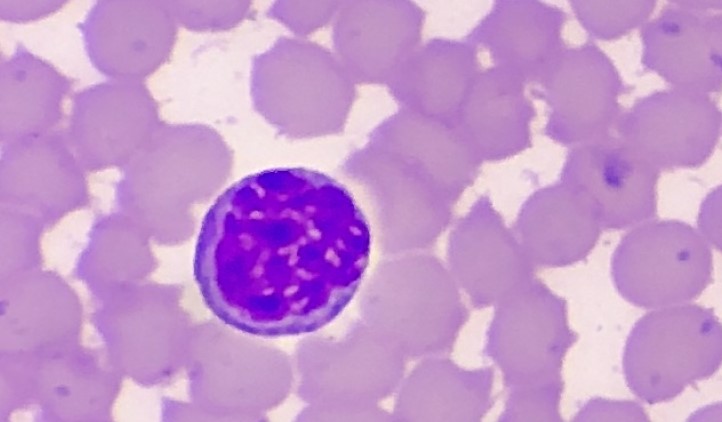
White blood cell type: Lymphocyte